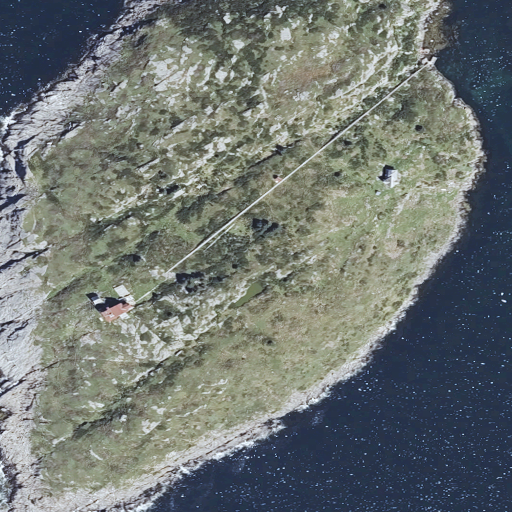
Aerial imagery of island in Maine named Manana Island containing mixed forest, open water, barren land, and herbaceous wetlands